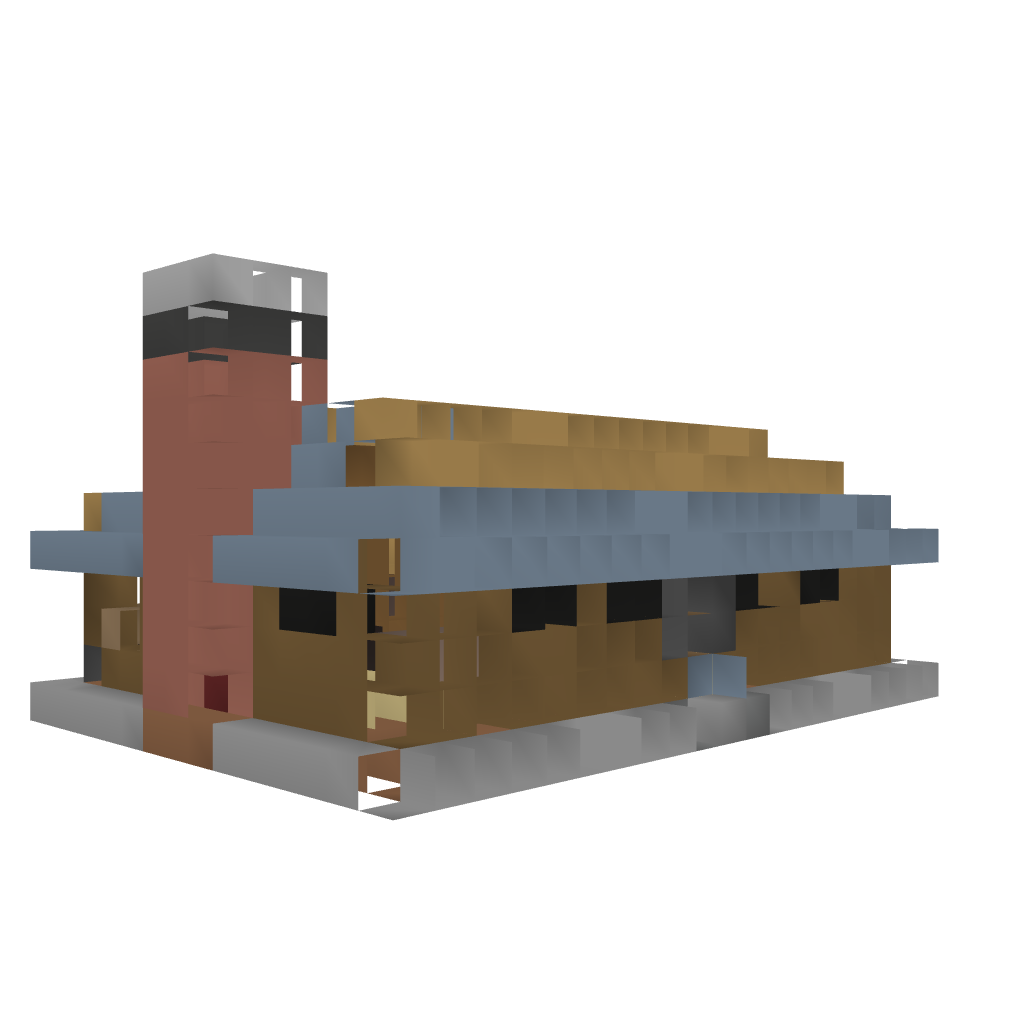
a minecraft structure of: Modern Cabin